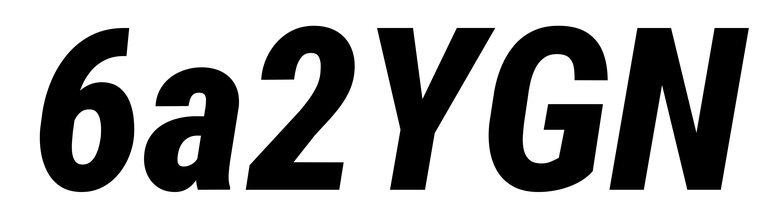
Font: Roboto-Italic_Condensed_ExtraBold_Italic